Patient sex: M
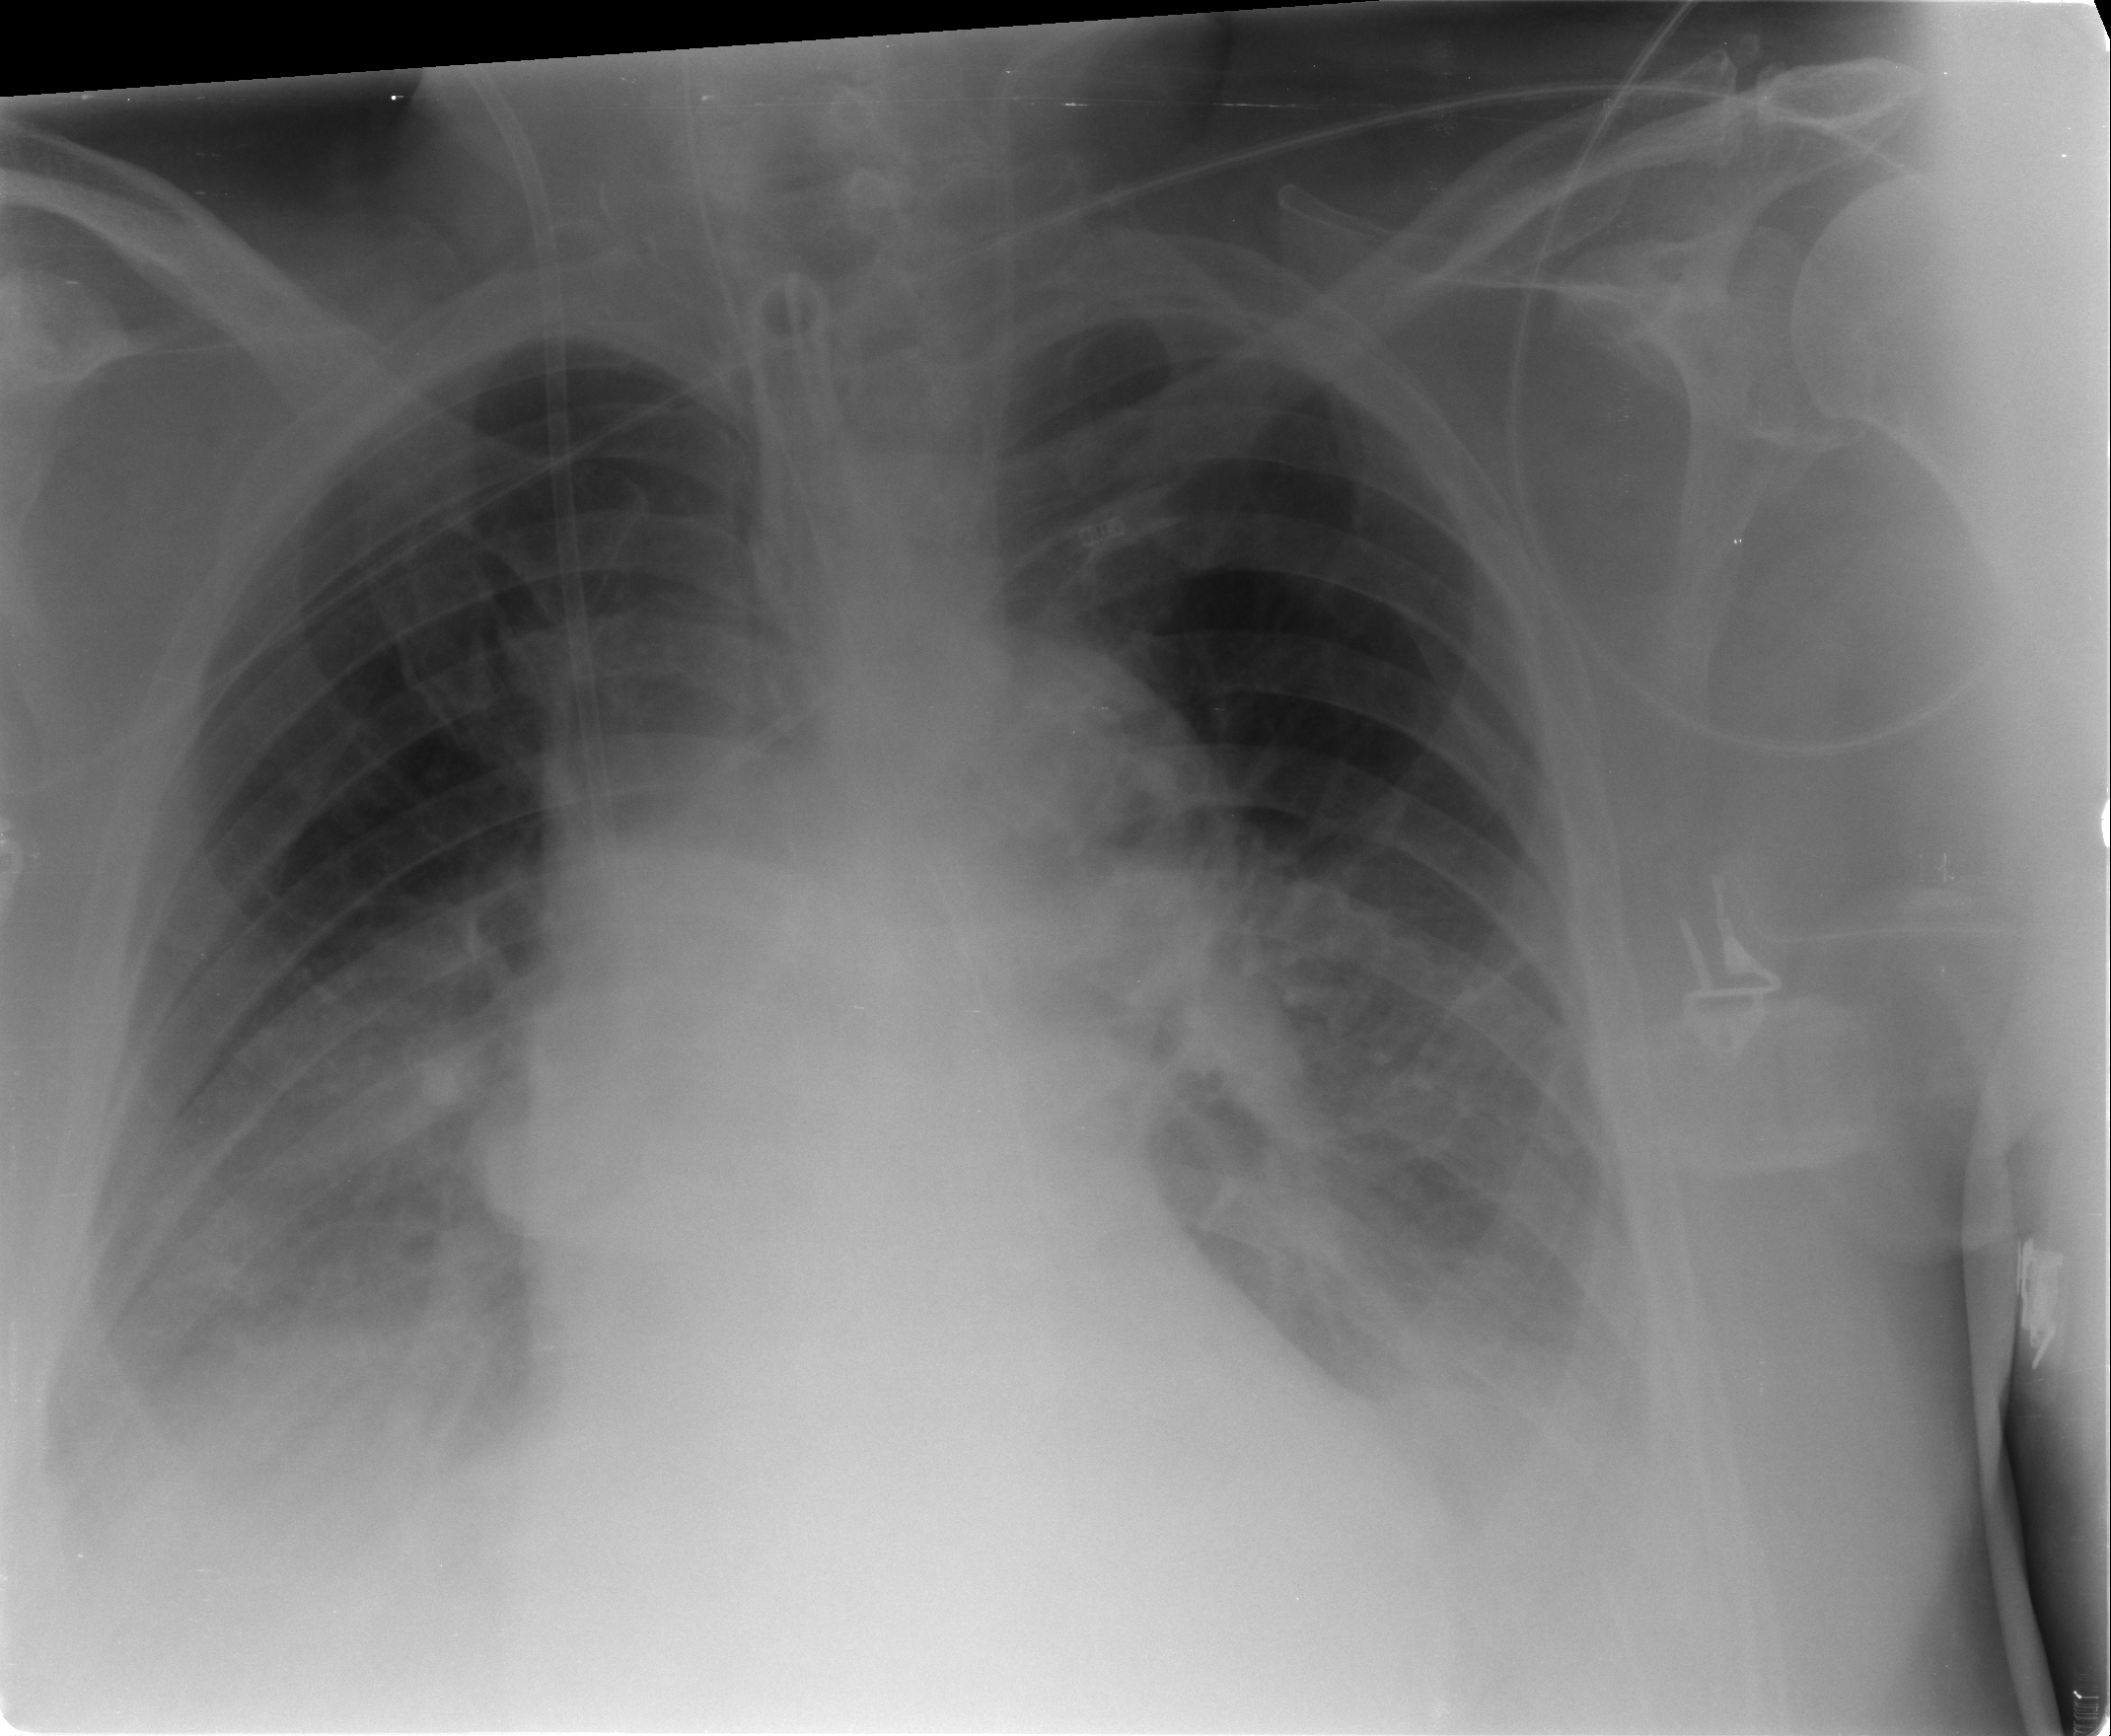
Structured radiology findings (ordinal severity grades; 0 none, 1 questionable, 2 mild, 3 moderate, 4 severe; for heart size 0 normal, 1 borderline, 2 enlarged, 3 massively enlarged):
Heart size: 2
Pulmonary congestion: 1
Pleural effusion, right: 2
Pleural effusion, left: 2
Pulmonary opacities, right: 1
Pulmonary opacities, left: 0
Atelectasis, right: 2
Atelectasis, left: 2